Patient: sex F, age 69
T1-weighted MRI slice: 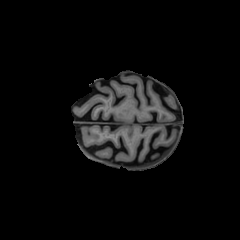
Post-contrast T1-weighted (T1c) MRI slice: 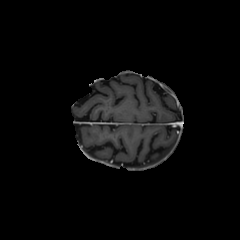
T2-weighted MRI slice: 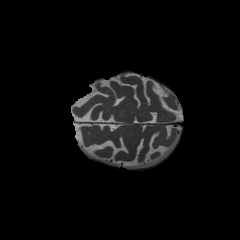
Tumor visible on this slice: no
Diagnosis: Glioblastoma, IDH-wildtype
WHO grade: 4